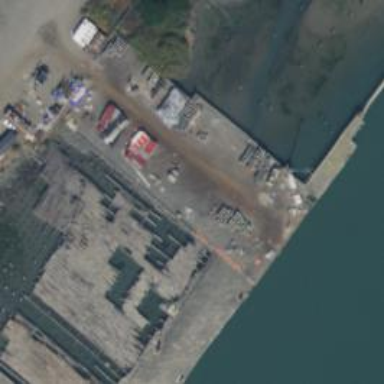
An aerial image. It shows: Pier that is in ruins.